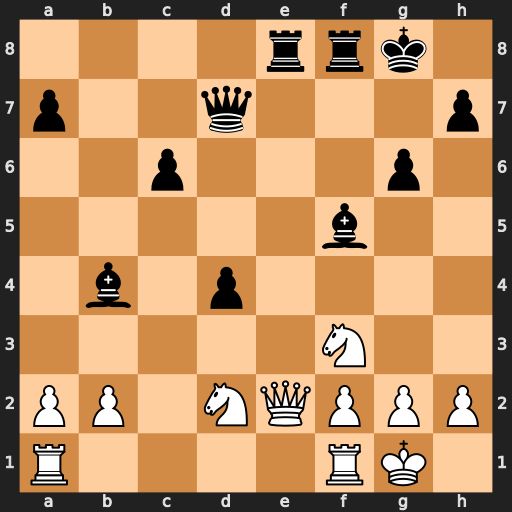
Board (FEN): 4rrk1/p2q3p/2p3p1/5b2/1b1p4/5N2/PP1NQPPP/R4RK1
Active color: w
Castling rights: -
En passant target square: -
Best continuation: Qc4+ Qd5 Qxb4